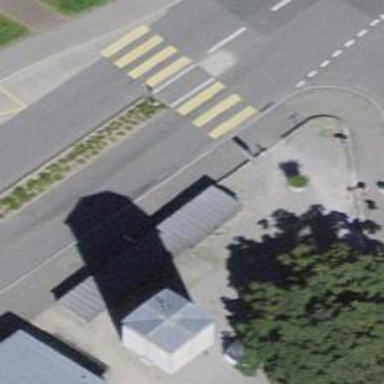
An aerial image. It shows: Bus stop with shelter. It is platform for public transport.